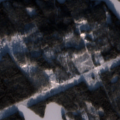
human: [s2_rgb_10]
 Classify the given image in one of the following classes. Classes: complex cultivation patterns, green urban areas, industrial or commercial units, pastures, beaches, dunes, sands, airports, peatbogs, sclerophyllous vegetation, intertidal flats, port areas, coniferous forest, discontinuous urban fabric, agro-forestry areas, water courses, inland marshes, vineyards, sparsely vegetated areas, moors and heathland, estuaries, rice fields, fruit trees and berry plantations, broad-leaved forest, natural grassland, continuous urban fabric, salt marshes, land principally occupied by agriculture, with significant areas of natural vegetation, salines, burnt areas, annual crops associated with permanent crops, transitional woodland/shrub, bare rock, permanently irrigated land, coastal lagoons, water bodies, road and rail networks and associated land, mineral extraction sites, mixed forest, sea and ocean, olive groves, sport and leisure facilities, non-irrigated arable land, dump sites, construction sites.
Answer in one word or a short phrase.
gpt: coniferous forest, transitional woodland/shrub, water bodies